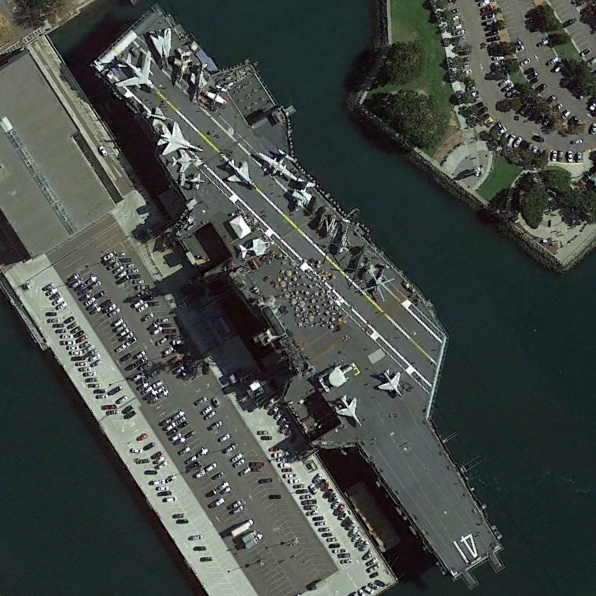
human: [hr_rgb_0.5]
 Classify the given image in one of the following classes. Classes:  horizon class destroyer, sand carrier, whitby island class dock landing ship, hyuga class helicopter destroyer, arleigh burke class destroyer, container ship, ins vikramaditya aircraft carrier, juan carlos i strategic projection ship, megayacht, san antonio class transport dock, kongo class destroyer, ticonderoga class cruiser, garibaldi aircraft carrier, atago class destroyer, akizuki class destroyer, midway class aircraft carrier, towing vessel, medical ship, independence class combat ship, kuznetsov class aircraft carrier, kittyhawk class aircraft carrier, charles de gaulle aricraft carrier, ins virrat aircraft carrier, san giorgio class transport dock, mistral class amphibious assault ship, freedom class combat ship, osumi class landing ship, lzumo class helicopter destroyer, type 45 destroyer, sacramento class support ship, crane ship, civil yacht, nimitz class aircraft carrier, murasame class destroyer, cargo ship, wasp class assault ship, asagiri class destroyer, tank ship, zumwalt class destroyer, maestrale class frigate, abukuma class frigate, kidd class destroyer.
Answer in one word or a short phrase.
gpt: Midway class aircraft carrier